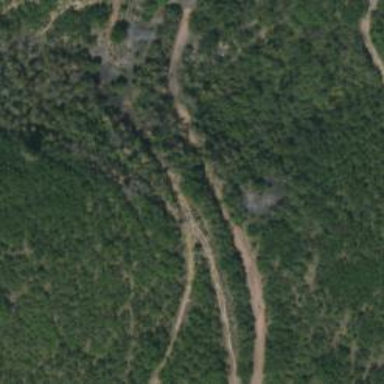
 groomed for classic and skating styles."